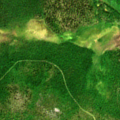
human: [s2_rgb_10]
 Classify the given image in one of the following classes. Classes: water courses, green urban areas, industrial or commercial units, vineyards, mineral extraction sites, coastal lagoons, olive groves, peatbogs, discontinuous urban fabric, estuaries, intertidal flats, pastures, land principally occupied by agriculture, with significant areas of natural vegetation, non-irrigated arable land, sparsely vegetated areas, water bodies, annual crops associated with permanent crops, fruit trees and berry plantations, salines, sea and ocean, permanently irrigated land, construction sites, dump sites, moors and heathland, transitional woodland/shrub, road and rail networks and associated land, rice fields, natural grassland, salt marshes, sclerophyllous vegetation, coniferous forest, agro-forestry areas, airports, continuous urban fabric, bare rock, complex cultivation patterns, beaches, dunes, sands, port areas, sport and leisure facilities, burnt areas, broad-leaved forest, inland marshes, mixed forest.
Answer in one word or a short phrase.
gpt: coniferous forest, mixed forest, peatbogs